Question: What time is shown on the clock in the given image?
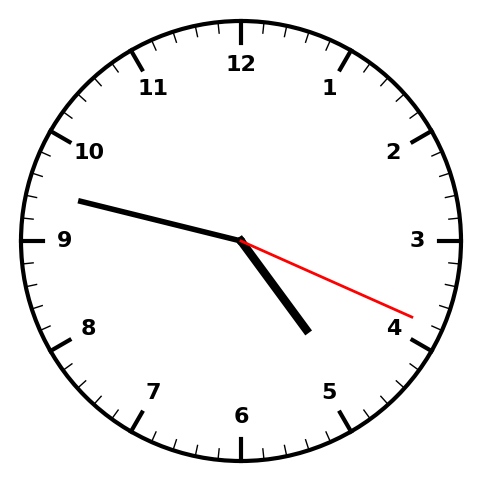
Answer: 04:47:19